Field crop: maize
Growth stage: 2
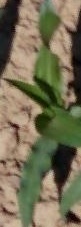
Species: maize